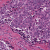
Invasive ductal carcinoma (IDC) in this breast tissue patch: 1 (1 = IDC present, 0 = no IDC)